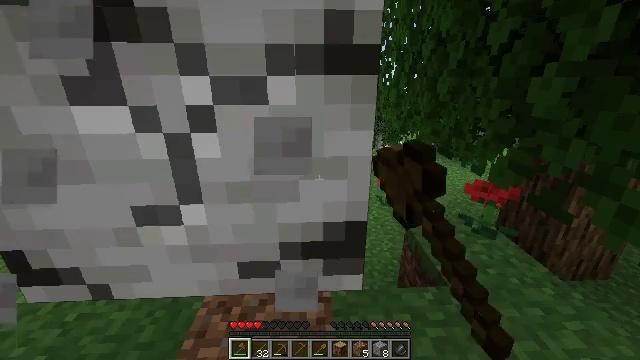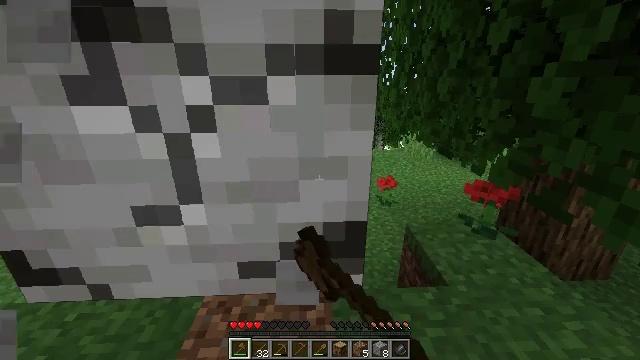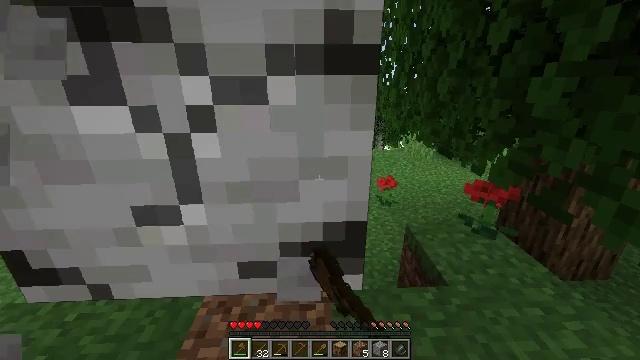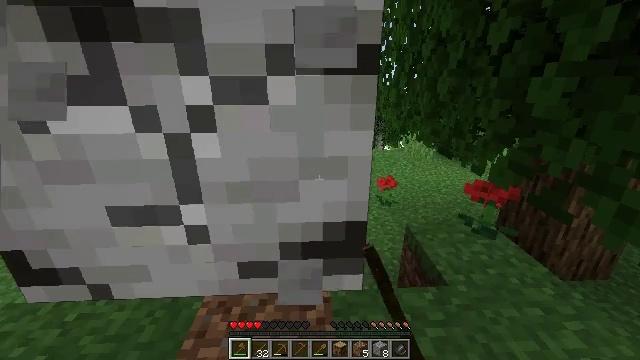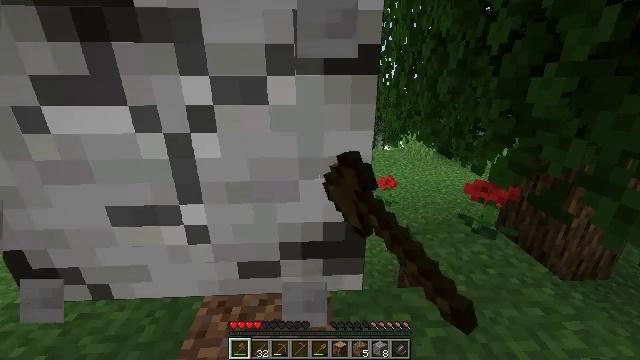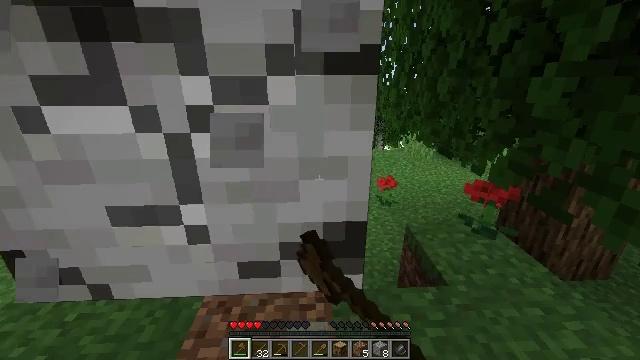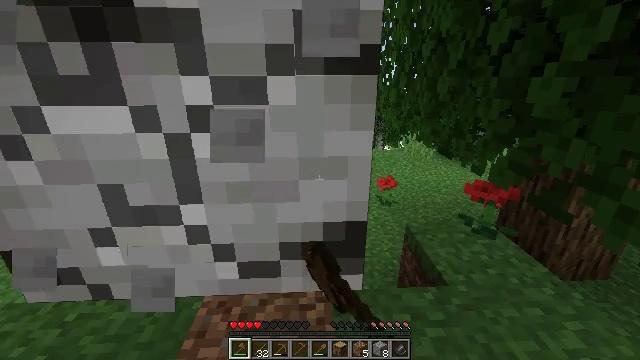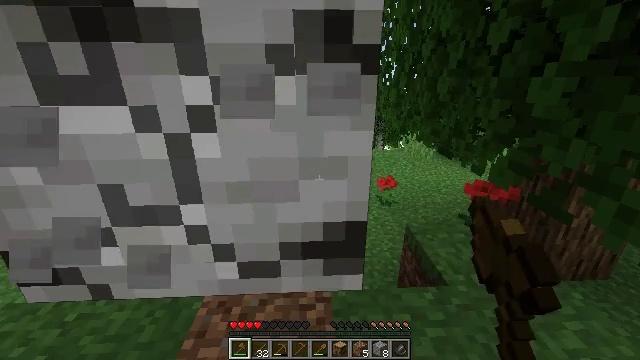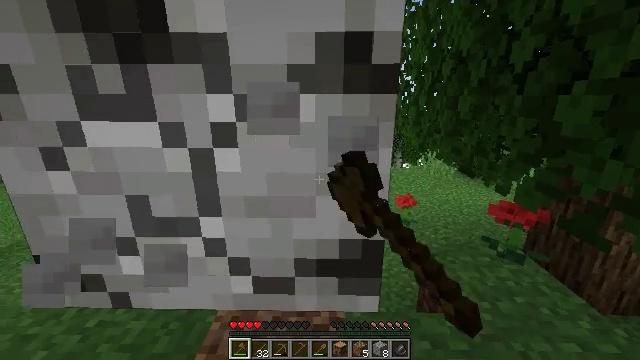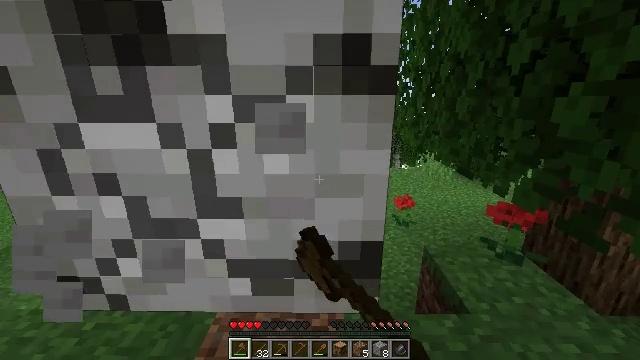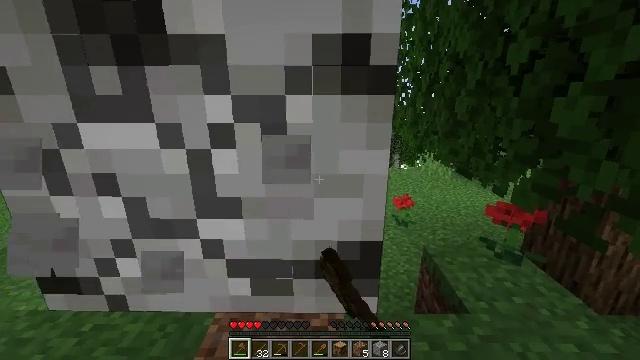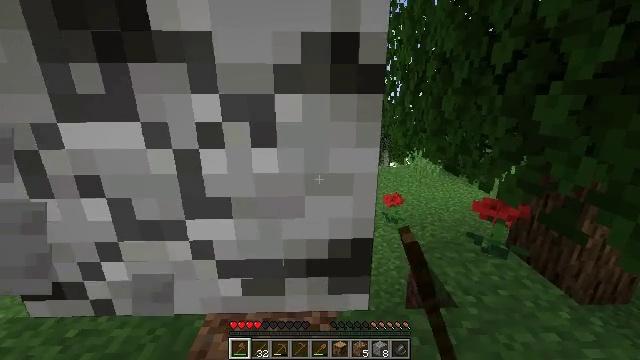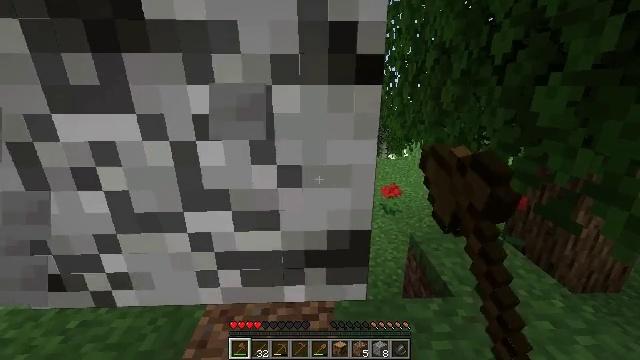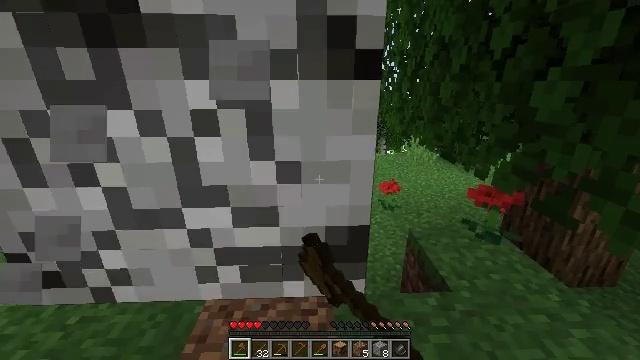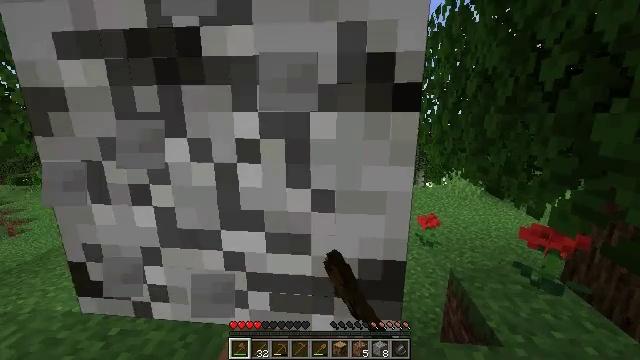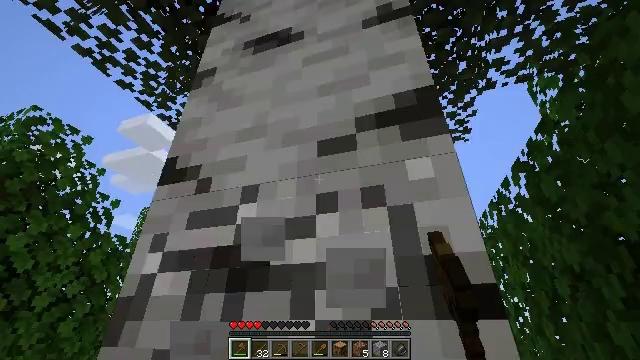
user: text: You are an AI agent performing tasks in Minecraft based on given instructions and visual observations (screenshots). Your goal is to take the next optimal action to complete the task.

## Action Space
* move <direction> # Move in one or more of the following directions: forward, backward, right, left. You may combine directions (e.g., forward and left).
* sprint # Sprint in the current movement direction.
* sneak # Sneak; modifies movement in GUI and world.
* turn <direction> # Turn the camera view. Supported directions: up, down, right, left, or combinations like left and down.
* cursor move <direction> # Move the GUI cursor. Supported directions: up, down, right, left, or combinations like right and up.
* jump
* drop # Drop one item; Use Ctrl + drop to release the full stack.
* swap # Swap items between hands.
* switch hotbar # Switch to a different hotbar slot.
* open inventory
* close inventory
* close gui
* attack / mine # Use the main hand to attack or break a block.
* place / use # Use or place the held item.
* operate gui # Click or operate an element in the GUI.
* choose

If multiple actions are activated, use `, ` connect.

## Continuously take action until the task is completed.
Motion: motion action
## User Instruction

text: Break the birch log in the forest.
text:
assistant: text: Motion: attack / mine
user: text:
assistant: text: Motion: attack / mine
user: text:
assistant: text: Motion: attack / mine
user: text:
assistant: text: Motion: attack / mine
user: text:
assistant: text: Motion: attack / mine
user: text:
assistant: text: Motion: attack / mine
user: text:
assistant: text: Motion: attack / mine
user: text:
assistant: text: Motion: turn left and up, attack / mine
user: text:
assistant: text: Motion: attack / mine
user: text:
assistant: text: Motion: attack / mine
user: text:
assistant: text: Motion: turn right, attack / mine
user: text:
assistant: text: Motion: turn down, attack / mine
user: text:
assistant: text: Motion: attack / mine
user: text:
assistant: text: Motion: turn left and up, attack / mine
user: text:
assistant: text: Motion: turn left and up, attack / mine
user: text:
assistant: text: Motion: turn left and up, attack / mine
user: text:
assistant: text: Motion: attack / mine
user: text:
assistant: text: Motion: attack / mine
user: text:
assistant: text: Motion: turn right, attack / mine
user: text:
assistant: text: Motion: turn right, attack / mine
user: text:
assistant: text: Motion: turn right and down, attack / mine
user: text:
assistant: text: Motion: turn right and down, attack / mine
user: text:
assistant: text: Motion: turn right and down, attack / mine
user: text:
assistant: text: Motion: attack / mine
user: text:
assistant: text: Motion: attack / mine
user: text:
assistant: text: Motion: attack / mine
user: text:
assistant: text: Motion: attack / mine
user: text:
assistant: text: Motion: attack / mine
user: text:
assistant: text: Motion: attack / mine
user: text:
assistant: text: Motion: attack / mine